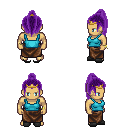
a pixel art fantasy rpg character, male body template, human, tanned skin, teal pirate shirt, robe skirt, purple long topknot hairstyle, gold tiara, bracelets, gray slippers, four views (front, back, left, right), 2x2 character sprite sheet, small pixel art, hard edges, no anti-aliasing